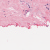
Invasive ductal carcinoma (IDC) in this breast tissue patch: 0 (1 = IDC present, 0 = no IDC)